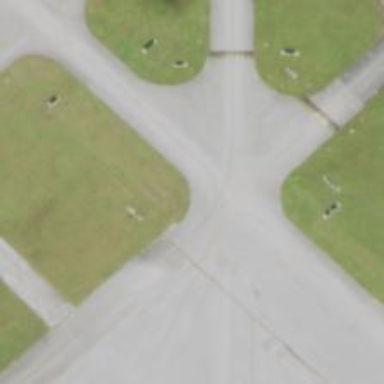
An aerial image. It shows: Image of taxiway at airport.